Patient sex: M
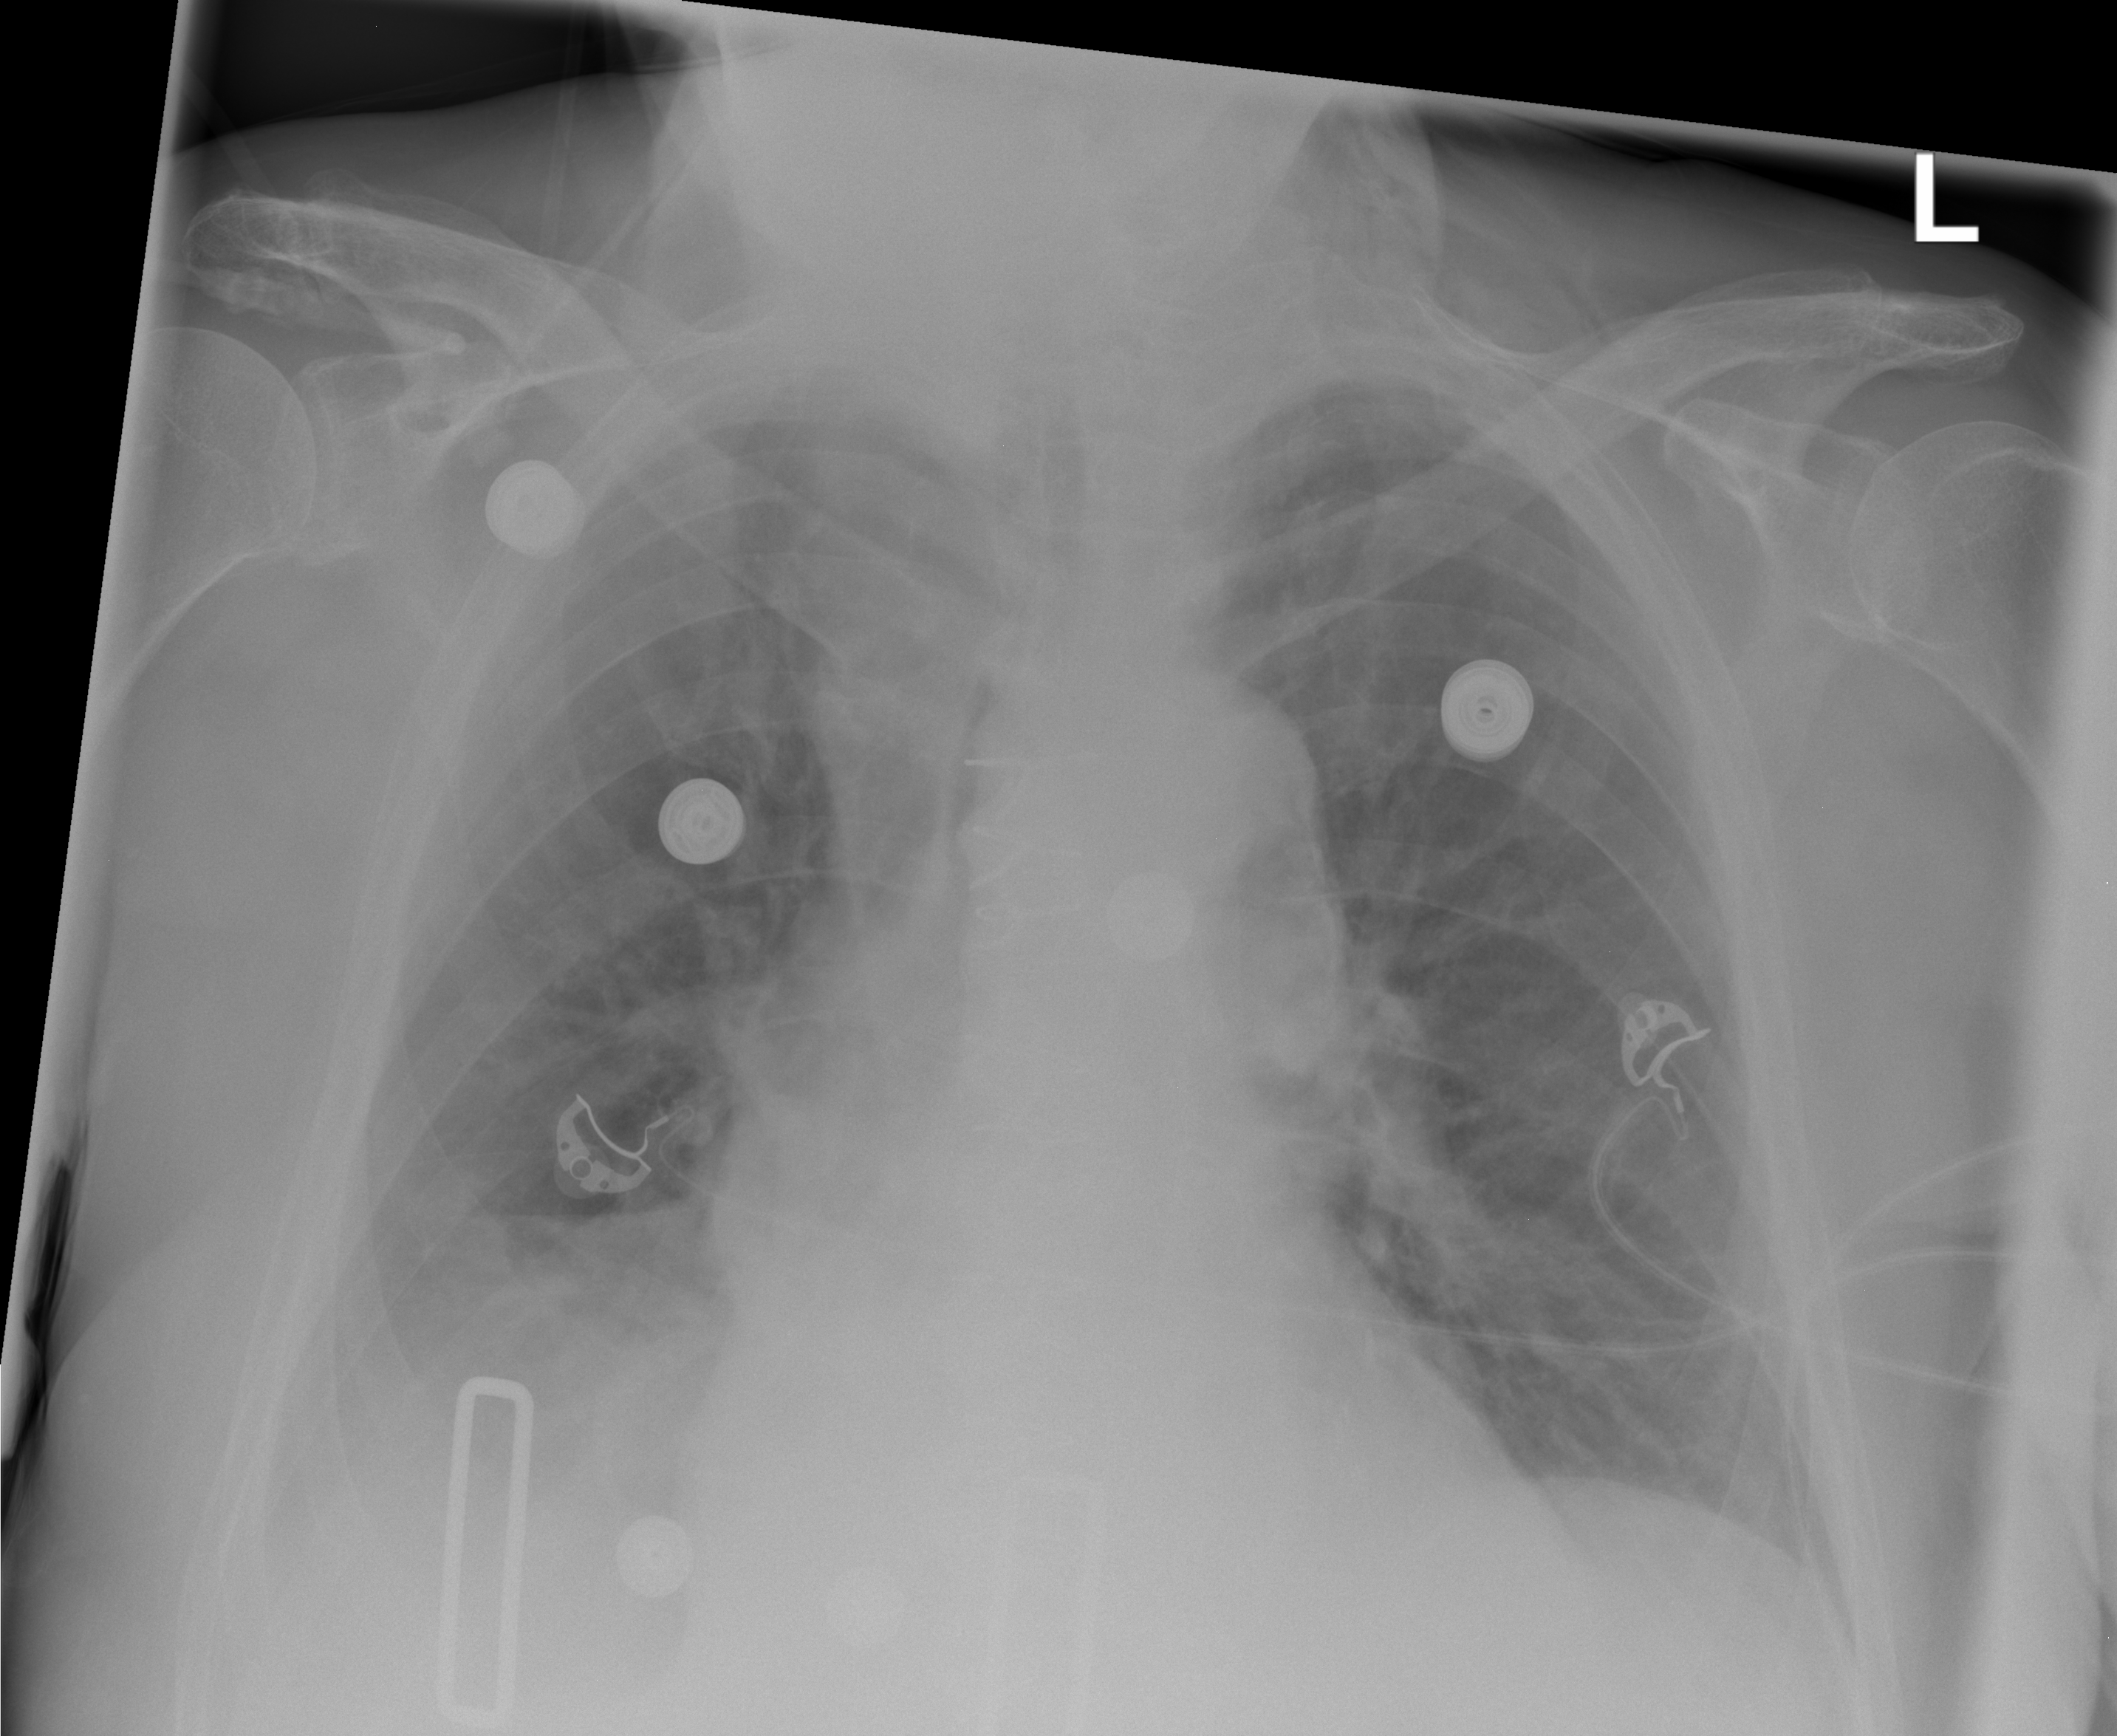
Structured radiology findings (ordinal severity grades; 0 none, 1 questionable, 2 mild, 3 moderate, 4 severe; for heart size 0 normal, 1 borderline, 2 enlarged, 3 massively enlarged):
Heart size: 2
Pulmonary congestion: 2
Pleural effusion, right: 2
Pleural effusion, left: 2
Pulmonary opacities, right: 2
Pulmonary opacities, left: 2
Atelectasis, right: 2
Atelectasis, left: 2